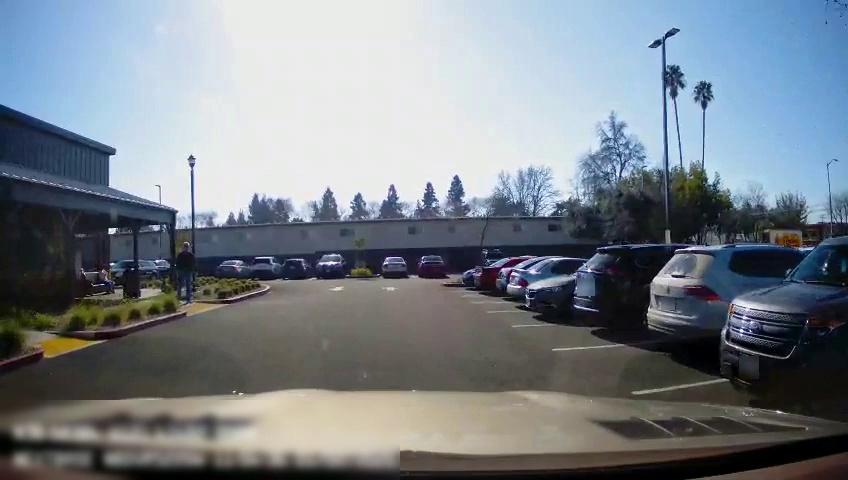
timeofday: Day
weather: Sunny
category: Drivable Space
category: Vehicles | SUV
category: Vehicles | SUV
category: Vehicles | SUV
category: Vehicles | Car
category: Vehicles | Car
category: Vehicles | Car
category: Vehicles | Car
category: Vehicles | Car
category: Vehicles | SUV
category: Vehicles | Car
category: Vehicles | Car
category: Vehicles | SUV
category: Vehicles | Car
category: Vehicles | SUV
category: Vehicles | Car
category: Vehicles | SUV
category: Vehicles | SUV
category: Pedestrians
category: Pedestrians